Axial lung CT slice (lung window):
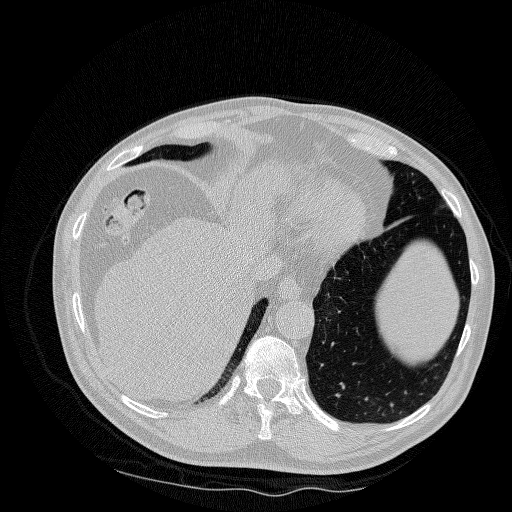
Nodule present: no